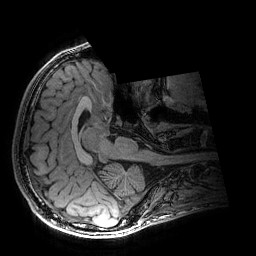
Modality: T1w
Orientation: axial
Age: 19
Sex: male
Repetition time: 0.0077 s
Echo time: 0.0034 s